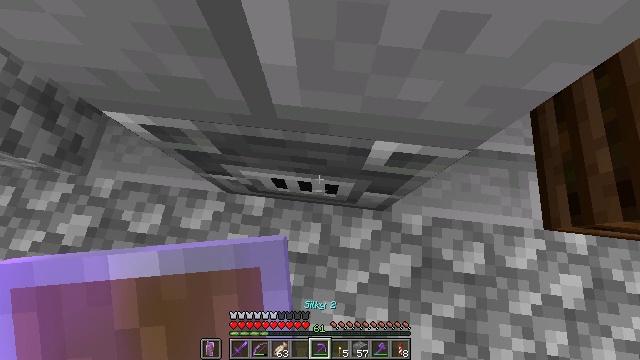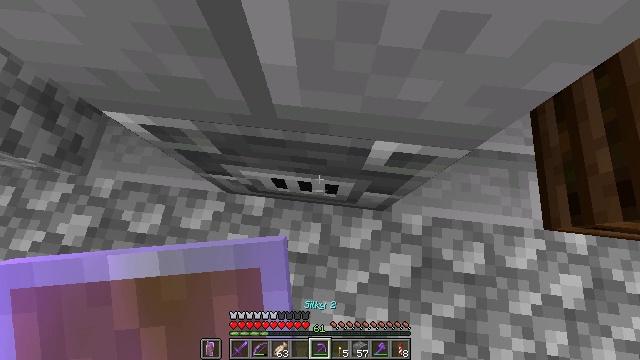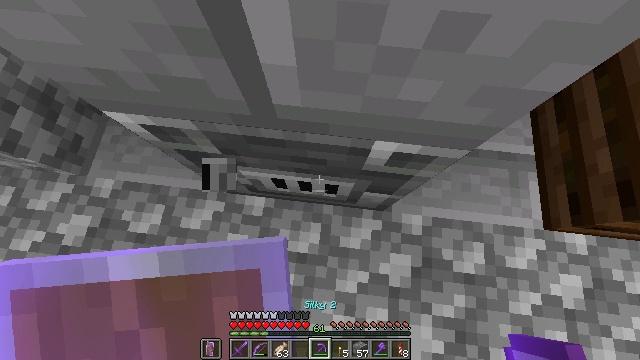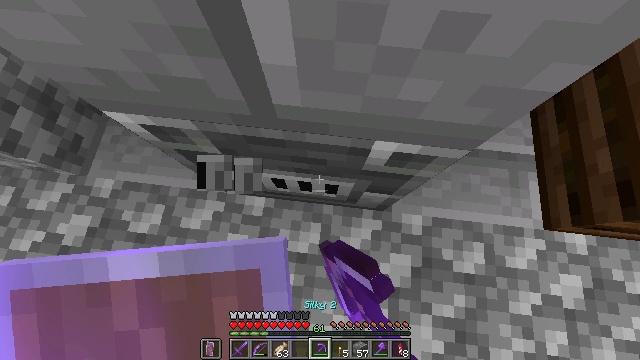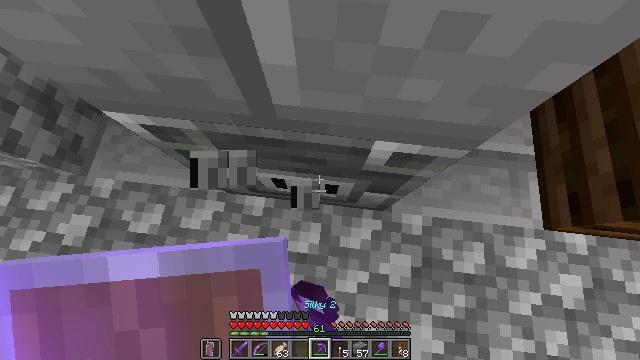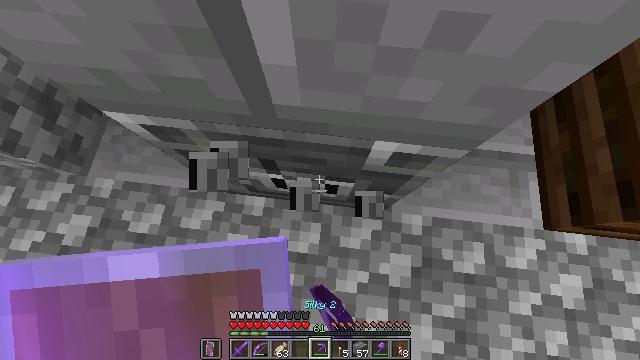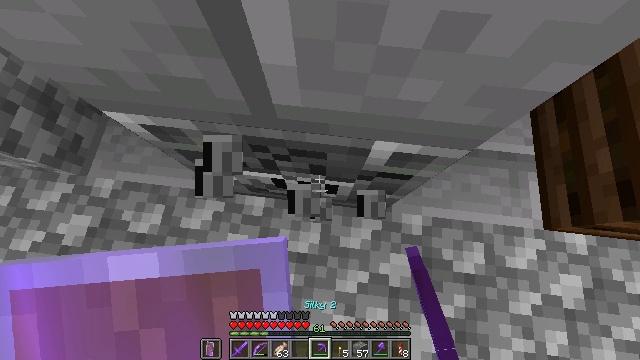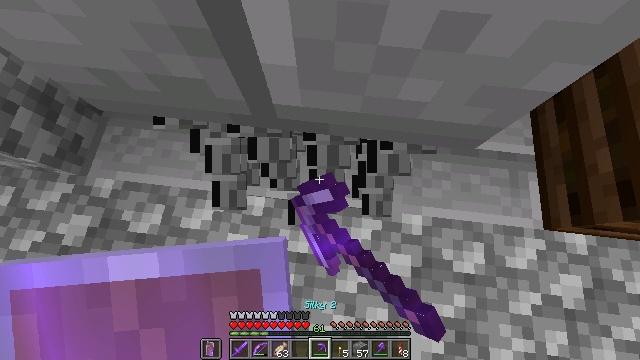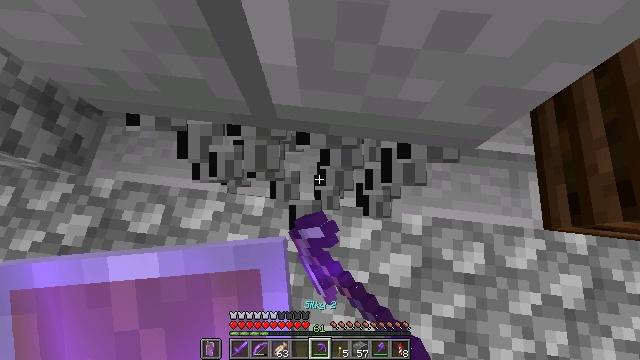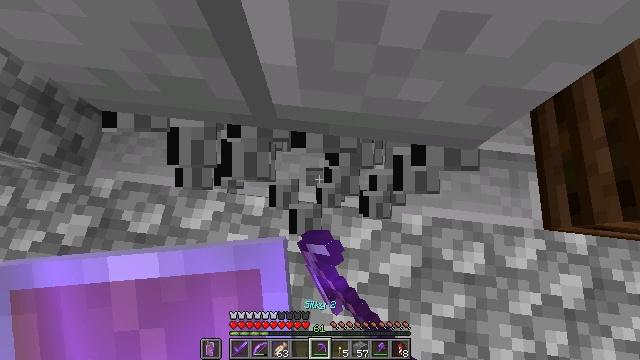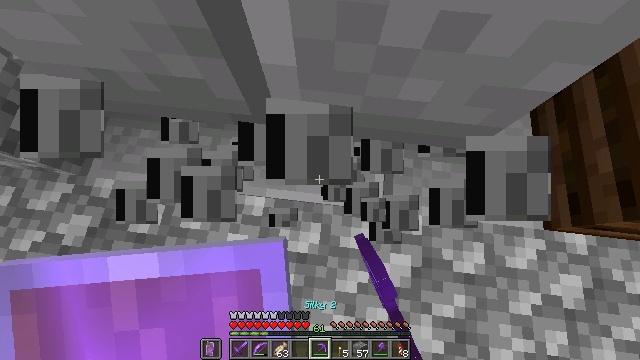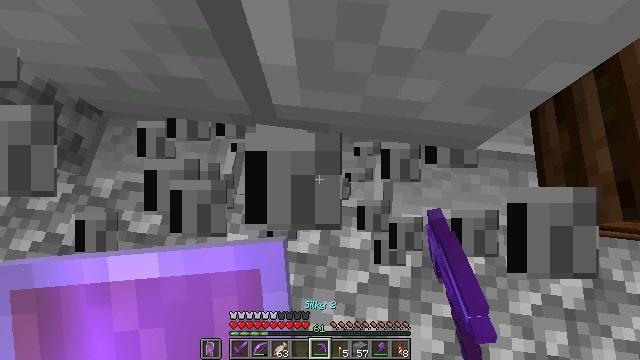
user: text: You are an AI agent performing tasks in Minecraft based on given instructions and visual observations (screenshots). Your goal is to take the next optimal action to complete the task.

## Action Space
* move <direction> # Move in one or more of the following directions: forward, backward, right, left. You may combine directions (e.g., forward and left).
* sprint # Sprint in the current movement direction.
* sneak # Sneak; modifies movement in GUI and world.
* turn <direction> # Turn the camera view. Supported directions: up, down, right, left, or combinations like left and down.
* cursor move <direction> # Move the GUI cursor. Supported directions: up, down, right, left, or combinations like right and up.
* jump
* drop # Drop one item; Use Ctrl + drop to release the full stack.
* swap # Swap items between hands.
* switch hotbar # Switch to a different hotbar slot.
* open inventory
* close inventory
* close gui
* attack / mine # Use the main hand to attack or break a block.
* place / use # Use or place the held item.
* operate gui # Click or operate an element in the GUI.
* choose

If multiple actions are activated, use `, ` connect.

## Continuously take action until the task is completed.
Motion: motion action
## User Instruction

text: Mine the blast furnace.
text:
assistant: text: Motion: no_op
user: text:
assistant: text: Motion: attack / mine
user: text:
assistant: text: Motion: attack / mine
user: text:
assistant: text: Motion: attack / mine
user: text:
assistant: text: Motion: attack / mine
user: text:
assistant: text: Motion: attack / mine
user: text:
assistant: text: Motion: attack / mine
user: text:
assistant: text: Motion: attack / mine
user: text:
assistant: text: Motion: attack / mine
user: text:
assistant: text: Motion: no_op
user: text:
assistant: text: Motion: no_op
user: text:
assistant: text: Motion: no_op